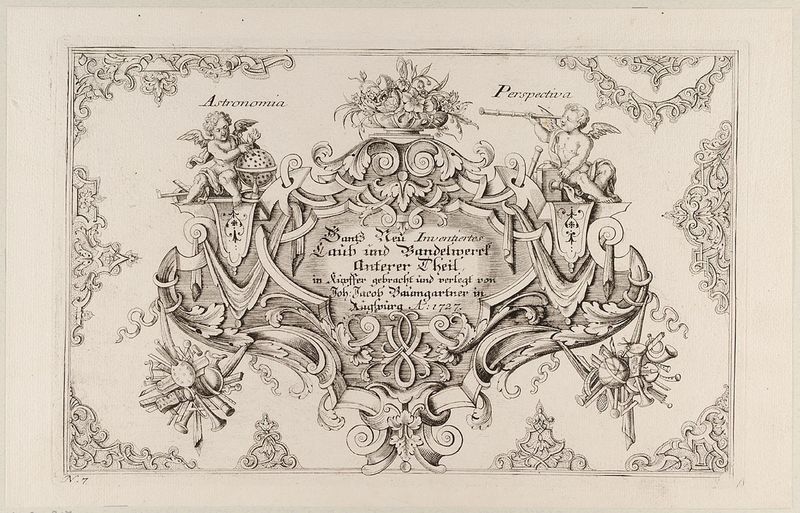
Titel: Titelblatt der Folge 'Gantz Neu Inventiertes Laub und Bandelwerck Anterer Theil'
Künstler: Johann Jacob Baumgartner
Standort: Hamburg
Institution: Museum für Kunst und Gewerbe Hamburg
Schlagwörter: weiß, blumen, schwarz, blüten, beige, muster, ornament, rahmen, bild, stoff, engel, schrift, papier, perspektive, grafik, graphik, kartusche, fotografie, photographie, buch, druck, druckgraphik, druckgrafik, radierung, stich, seite, text, buchstaben, allegorie, buchdruck, titelseite, kunstgewerbe, laubwerk, blattwerk, venus, freien, symbolik, kupferstich, kunsthandwerk, blumenkorb, amoretten, frontispiz, astronomie, jakob, randornament, bandelwerk, wissenschaften, graphiik, attributen, reproduktionen, verleger, industriedesign, druckerzeugnisse, titelei, blüte, ornamentstich, vorlageblätter, künste, n. 7, jakob baumgärtner, 1727, baumgärtner, baumgartner